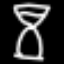
Label: hourglass